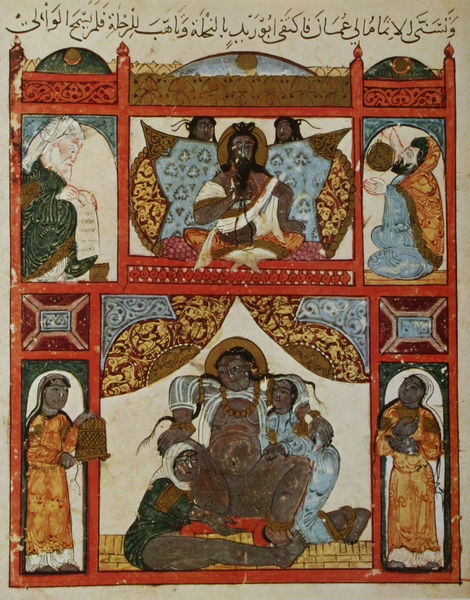
Titel: Versammlung des al-Hariri: Die Stunde der Geburt
Künstler: Yahya ibn Mahmud al-Wasiti
Standort: Paris
Institution: Bibliothèque Nationale.
Schlagwörter: blau, gott, mann, nackt, weiß, frauen, gelb, grün, menschen, ocker, braun, frau, männer, schmuck, haus, rot, muster, ornament, alt, bart, diener, dienerin, rahmen, boden, gewand, gold, gewänder, kind, personen, gotik, perlen, ranken, hellblau, farbig, schrift, zöpfe, kette, grafik, graphik, linien, baby, kuppel, wehen, kissen, könig, dick, lesen, ornamente, verzierung, bauch, schriftzeichen, schwanger, bögen, orient, orientalisch, palast, illustration, text, scheich, schlange, herrscher, beten, gebet, fürst, zwickel, altar, rolle, arabisch, harem, heiligenschein, dunkelhäutig, mittelalter, schriftrolle, königin, fresko, sechs, indien, stockwerke, miniatur, dienerinnen, islam, handschrift, geburt, schneidersitz, segmente, heiligenschien, buchillustration, buchmalerei, statisch, moslem, persisch, verschränkte arme, hinduismus, indisch, allah, serail, mohammed, buddah, inder, sanskrit, syrisch, buddha, illumination, buchzeichnung, gotig$, konkubinen, liebesnacht, mittelalzter, männer frauen, sereil, bienenstock, aradisch, frauenkönig